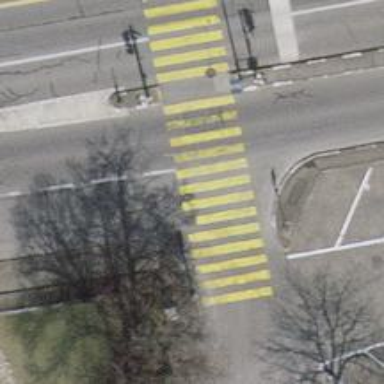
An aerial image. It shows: Road crossing with traffic signals.